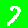
Digit: 7